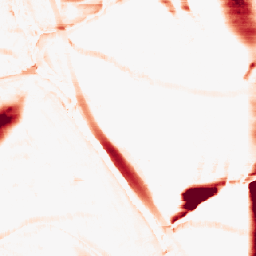
Category: morphological
Decomposition family: morphological_rect
Decomposition parameters: operation: opening
width: 50
height: 10
Upsampling method: area
Upsampling parameters: scale: 4
Upsampling scale: 4